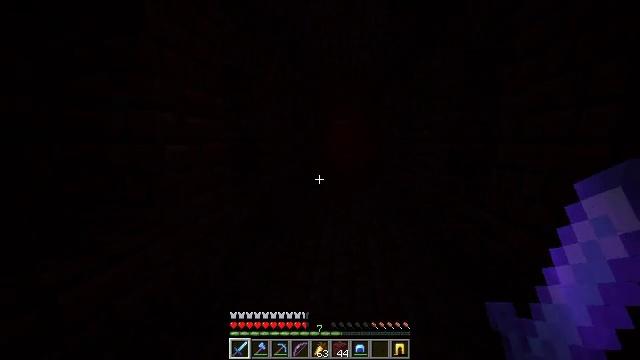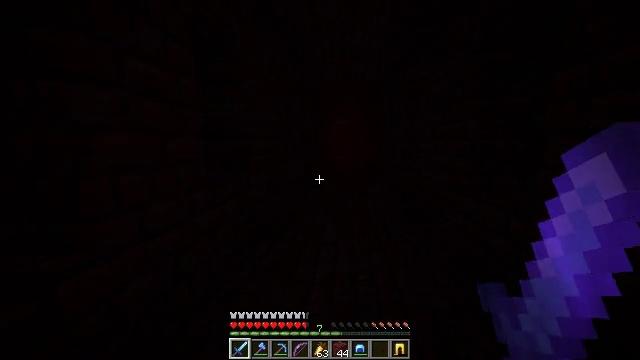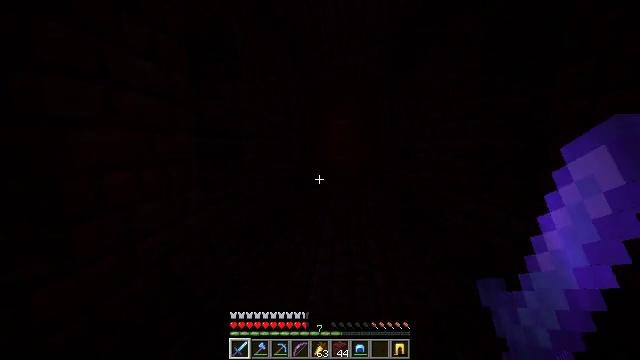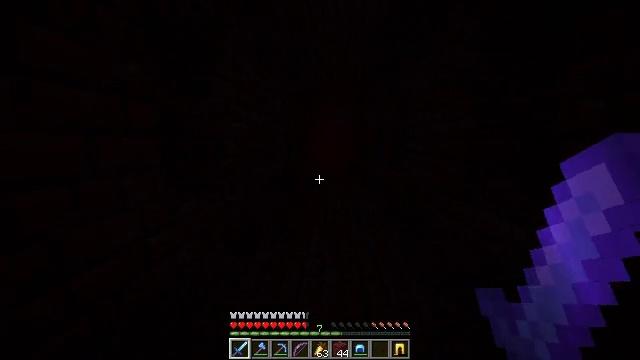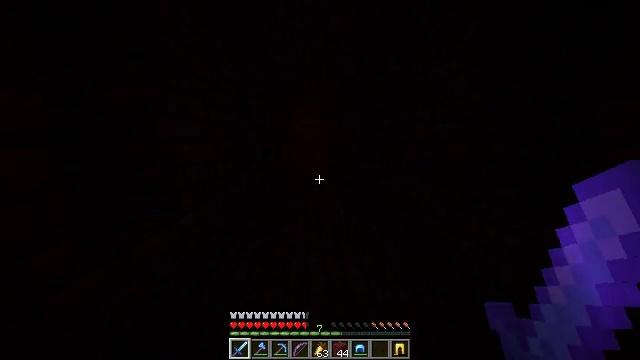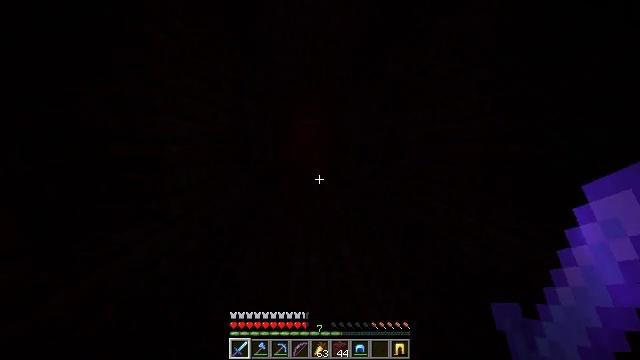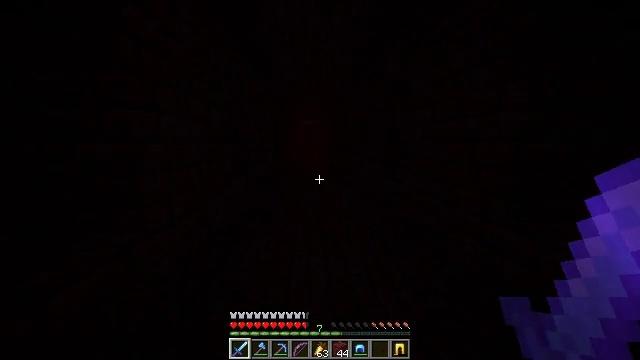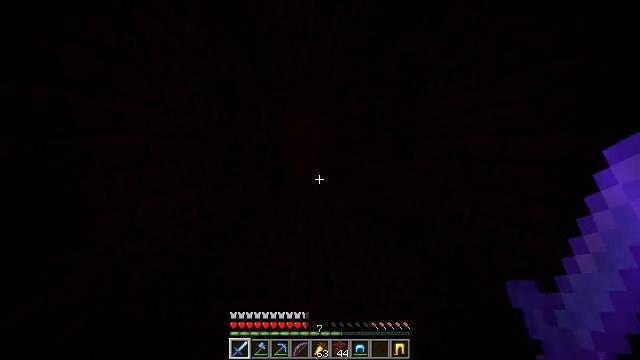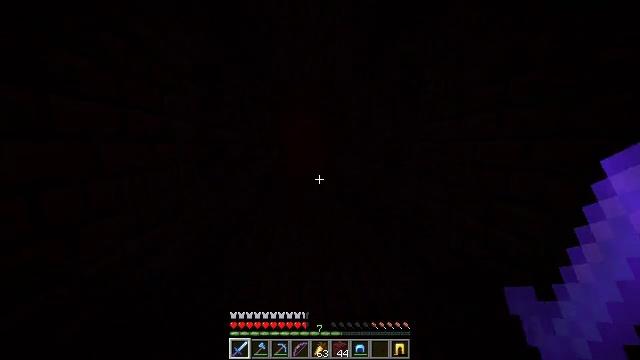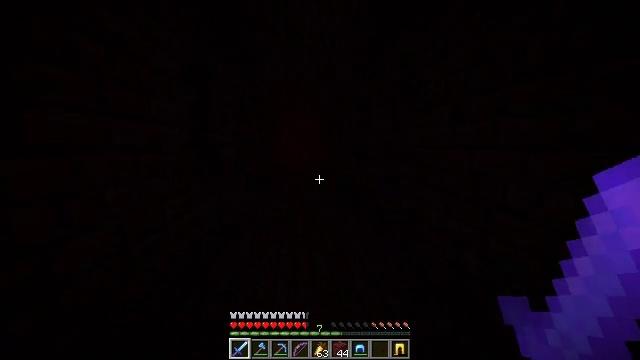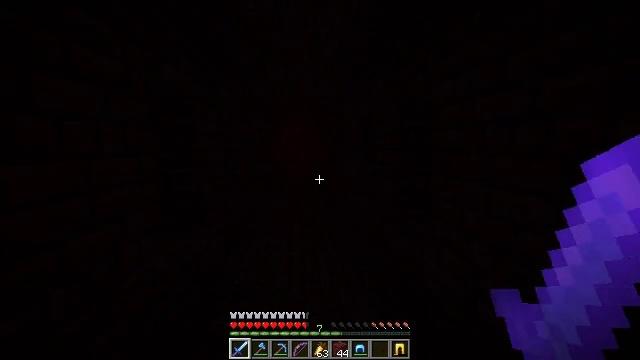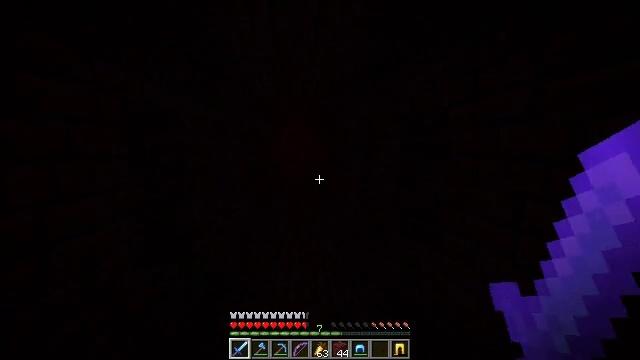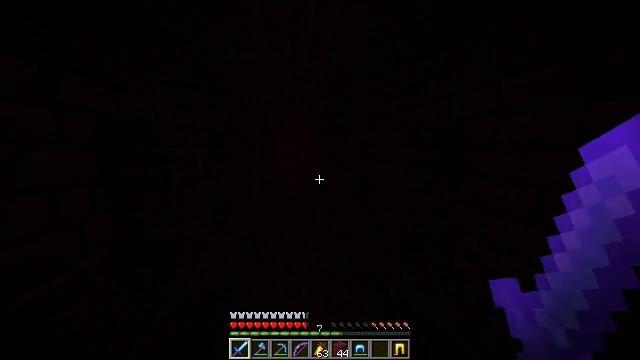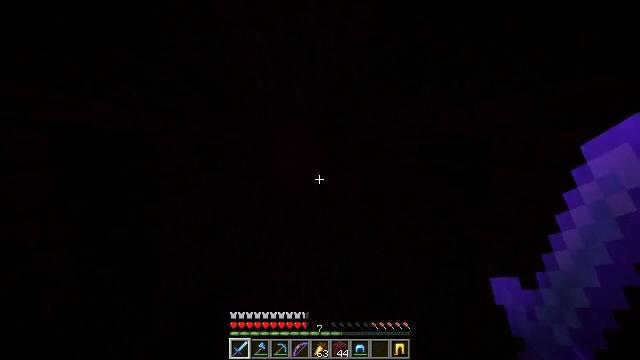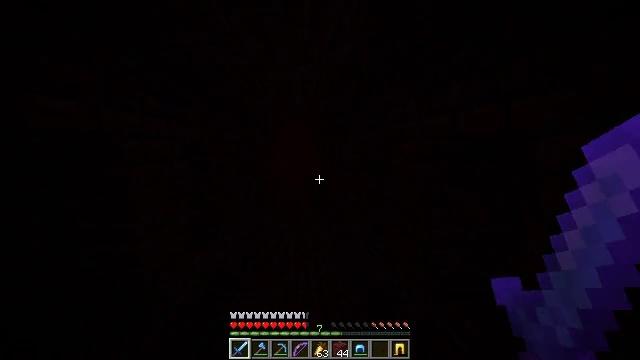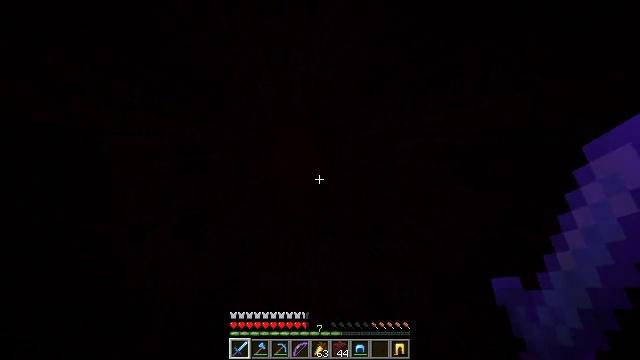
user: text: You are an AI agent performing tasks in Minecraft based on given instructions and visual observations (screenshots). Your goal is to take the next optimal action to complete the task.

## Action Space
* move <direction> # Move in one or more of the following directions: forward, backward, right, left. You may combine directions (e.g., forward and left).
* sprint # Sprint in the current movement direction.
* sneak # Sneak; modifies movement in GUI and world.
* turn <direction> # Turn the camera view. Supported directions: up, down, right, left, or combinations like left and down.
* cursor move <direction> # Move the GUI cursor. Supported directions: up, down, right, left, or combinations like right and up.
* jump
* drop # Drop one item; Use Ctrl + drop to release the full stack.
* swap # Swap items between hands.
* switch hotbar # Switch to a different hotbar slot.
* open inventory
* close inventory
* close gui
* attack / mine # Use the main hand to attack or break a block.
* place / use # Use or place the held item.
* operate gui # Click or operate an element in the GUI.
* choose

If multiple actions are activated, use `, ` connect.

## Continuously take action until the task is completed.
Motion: motion action
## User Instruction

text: Mine dirt from the ground.
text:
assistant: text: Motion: move forward, sprint
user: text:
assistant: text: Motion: move forward, sprint
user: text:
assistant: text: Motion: move forward, sprint, turn right
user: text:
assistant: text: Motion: move forward, sprint, turn right
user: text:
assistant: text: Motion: move forward, sprint
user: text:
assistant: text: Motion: move forward, sprint
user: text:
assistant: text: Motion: move forward, sprint
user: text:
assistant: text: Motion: move forward, sprint, turn right
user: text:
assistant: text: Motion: move forward, sprint, turn right, jump
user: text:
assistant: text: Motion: move forward, sprint, jump
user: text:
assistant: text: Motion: move forward, sprint, jump
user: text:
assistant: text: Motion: move forward, sprint, jump
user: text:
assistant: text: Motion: move forward, sprint, jump
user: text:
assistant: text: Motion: move forward, sprint, jump
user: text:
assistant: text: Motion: move forward, sprint, jump
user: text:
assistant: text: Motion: move forward, sprint, jump
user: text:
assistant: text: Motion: move forward, sprint, jump
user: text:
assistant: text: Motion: move forward, sprint, jump
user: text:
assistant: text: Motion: move forward, sprint, jump
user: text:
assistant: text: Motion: move forward, sprint, jump
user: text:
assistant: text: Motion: move forward, sprint, jump
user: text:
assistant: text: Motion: move forward, sprint, jump
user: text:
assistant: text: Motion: move forward, sprint, jump
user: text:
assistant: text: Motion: move forward, sprint, jump
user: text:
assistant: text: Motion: move forward, sprint, turn right, jump
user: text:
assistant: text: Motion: move forward, sprint, jump
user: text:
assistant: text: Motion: move forward, sprint, jump
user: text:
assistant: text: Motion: move forward, sprint, jump
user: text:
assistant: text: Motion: move forward, sprint, jump
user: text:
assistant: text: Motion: move forward, sprint, jump